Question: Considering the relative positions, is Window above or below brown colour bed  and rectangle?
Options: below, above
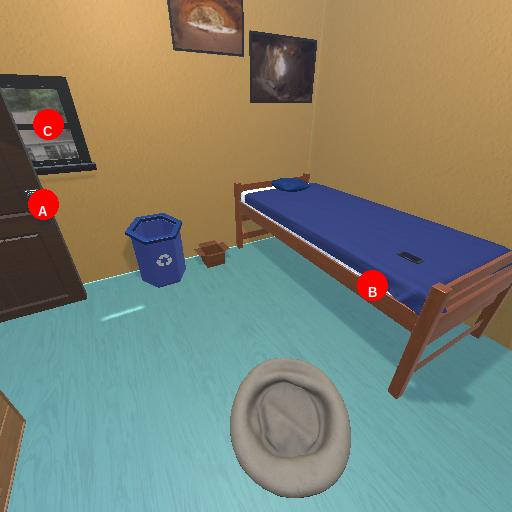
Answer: below